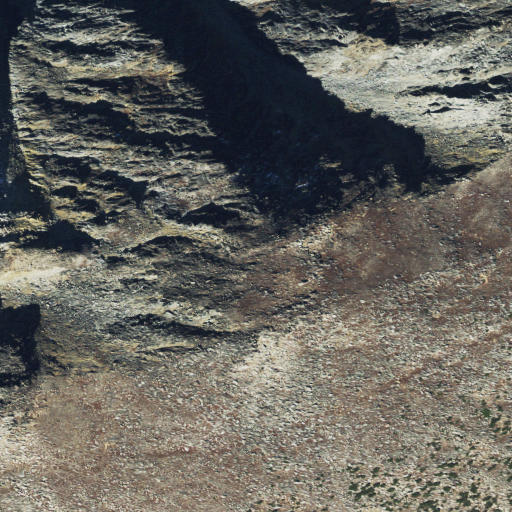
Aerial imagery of mountain in Montana named Granite Mountain containing grassland, evergreen forest, barren land, and shrub